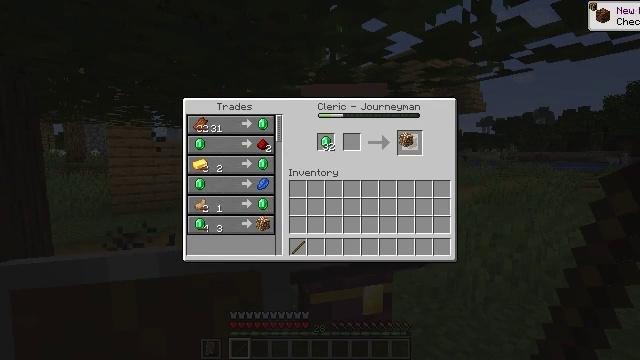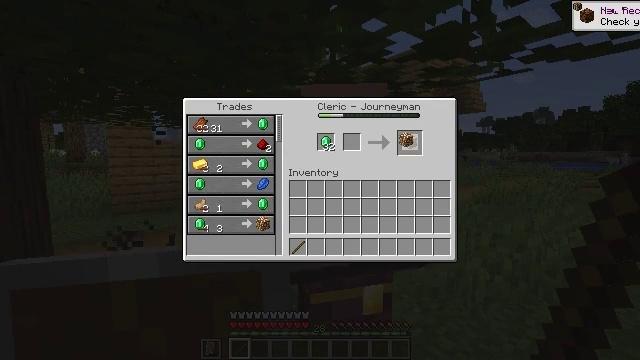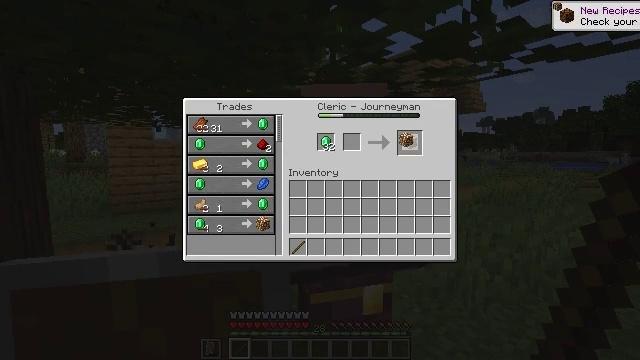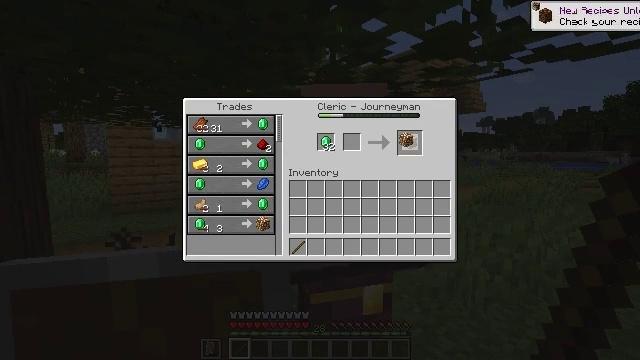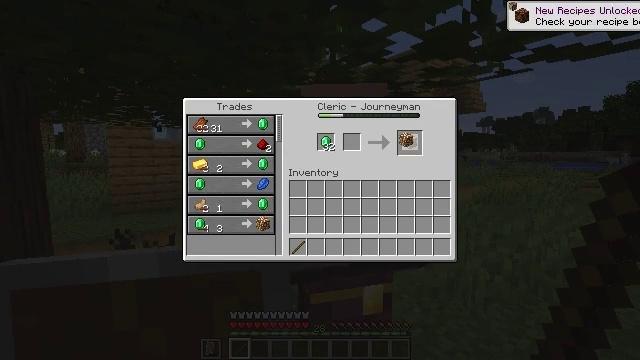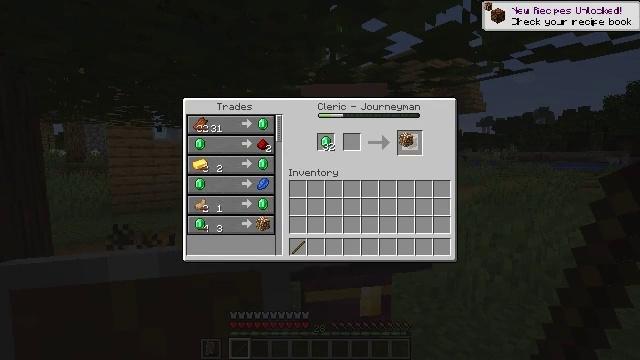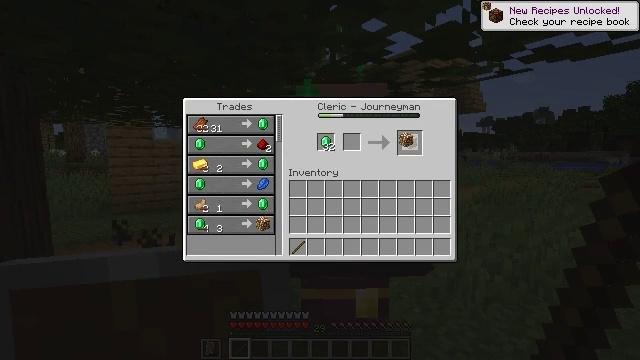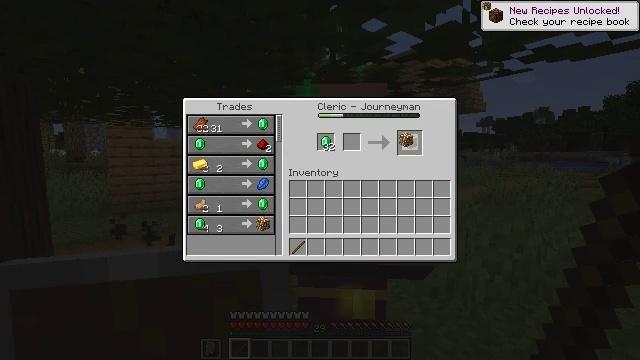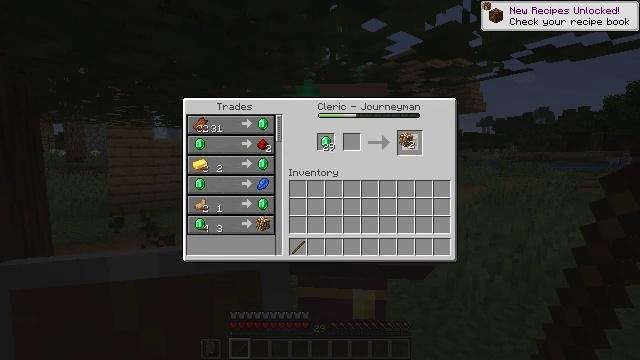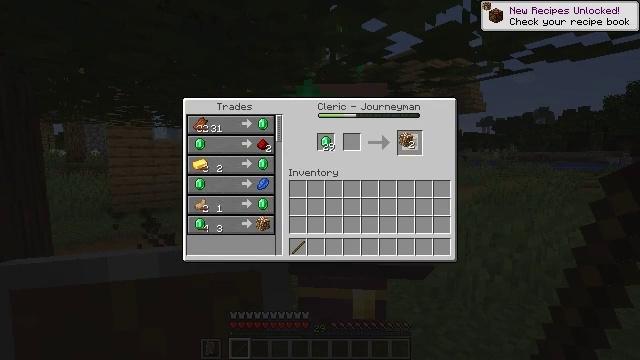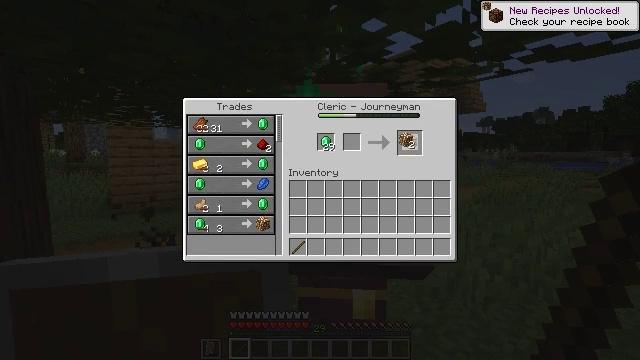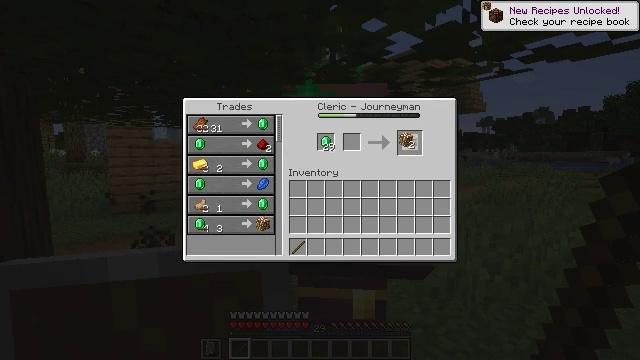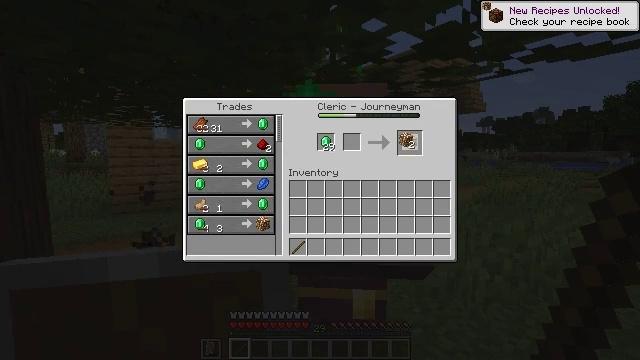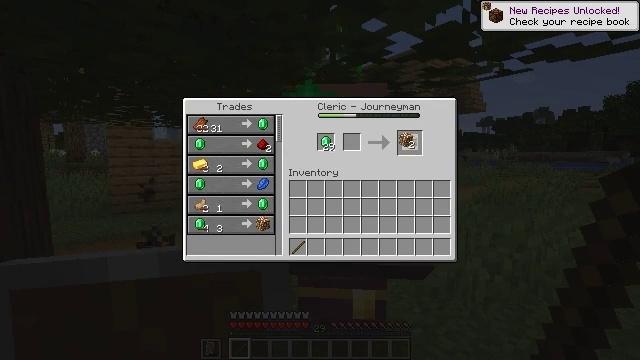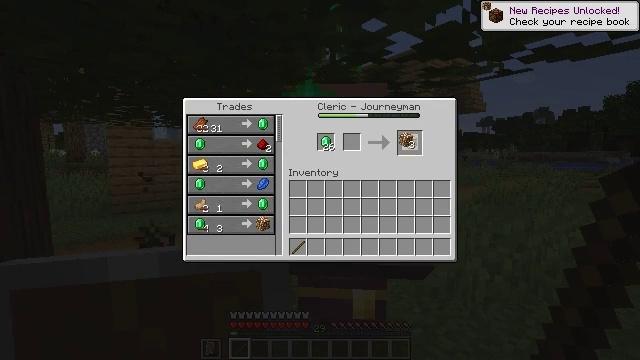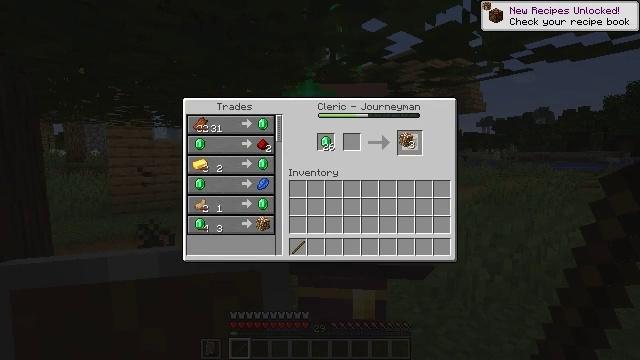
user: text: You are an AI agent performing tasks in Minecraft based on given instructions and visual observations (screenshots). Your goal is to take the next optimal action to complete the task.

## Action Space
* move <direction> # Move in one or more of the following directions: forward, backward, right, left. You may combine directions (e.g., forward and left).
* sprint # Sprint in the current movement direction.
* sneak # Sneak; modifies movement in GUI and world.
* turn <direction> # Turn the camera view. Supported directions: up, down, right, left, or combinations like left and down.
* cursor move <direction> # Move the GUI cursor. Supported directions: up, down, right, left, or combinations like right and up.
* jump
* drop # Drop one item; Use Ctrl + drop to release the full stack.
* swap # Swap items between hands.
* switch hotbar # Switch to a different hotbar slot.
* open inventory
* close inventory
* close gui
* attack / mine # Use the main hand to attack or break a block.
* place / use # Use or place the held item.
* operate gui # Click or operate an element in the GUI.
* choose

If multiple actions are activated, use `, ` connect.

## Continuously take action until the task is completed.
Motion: motion action
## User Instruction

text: Open the crafting grid to make a glowstone.
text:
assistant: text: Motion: operate gui
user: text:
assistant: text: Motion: operate gui
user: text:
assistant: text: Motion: no_op
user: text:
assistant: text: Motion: no_op
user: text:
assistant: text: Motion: operate gui
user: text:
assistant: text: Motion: operate gui
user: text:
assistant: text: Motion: operate gui
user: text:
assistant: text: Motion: no_op
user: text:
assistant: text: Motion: no_op
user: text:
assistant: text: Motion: operate gui
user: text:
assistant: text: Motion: operate gui
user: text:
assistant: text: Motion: operate gui
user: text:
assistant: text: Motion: operate gui
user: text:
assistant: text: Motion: no_op
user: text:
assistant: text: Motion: operate gui
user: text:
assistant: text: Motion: operate gui
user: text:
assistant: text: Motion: operate gui
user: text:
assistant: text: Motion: operate gui
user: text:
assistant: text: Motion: no_op
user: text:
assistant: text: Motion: no_op
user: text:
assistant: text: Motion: no_op
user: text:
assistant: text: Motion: operate gui
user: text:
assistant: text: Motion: operate gui
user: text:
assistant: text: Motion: operate gui
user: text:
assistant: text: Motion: no_op
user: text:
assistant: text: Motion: no_op
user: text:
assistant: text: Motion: no_op
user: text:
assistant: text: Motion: operate gui
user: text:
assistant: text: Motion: operate gui
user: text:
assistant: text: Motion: operate gui